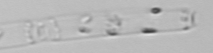
Label: Cerataulina_pelagica